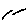
Label: line